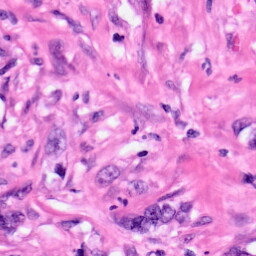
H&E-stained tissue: Pancreatic